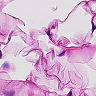
Metastatic tissue present: no